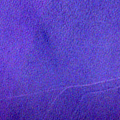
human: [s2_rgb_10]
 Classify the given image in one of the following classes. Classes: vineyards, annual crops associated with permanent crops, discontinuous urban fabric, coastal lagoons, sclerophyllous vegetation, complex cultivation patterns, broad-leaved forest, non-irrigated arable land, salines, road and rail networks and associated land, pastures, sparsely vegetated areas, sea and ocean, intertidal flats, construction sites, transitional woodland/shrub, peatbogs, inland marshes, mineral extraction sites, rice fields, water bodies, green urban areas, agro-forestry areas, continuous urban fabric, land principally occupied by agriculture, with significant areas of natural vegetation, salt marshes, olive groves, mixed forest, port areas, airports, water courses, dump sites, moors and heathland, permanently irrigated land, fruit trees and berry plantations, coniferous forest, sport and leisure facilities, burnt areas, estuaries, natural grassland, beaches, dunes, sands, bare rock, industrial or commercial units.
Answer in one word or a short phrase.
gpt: water bodies